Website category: auto
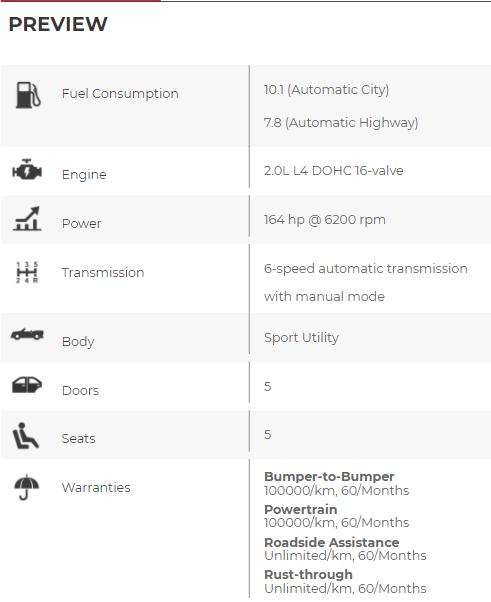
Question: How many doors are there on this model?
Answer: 5

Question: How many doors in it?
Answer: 5

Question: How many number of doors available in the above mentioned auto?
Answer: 5

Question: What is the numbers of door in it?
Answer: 5

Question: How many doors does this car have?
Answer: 5

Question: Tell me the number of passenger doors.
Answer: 5

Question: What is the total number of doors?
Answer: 5

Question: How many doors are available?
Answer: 5

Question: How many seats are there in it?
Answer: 5

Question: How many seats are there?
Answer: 5

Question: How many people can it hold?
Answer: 5

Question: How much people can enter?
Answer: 5

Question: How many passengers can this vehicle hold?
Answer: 5

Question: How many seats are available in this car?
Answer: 5

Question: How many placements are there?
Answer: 5

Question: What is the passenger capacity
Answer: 5

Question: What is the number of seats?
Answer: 5

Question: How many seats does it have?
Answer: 5

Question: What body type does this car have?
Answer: Sport Utility

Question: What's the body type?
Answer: Sport Utility

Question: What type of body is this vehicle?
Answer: Sport Utility

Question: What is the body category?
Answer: Sport Utility

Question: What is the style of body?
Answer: Sport Utility

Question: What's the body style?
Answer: Sport Utility

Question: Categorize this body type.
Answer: Sport Utility

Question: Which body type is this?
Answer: Sport Utility

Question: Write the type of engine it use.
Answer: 2.0L L4 DOHC 16-valve

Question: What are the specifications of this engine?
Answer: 2.0L L4 DOHC 16-valve

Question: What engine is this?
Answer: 2.0L L4 DOHC 16-valve

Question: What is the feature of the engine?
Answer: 2.0L L4 DOHC 16-valve

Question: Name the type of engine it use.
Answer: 2.0L L4 DOHC 16-valve

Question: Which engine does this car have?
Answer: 2.0L L4 DOHC 16-valve

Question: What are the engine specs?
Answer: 2.0L L4 DOHC 16-valve

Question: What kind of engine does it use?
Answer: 2.0L L4 DOHC 16-valve

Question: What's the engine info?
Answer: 2.0L L4 DOHC 16-valve

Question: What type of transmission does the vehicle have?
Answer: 6-speed automatic transmission with manual mode

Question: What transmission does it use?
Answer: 6-speed automatic transmission with manual mode

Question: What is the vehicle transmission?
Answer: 6-speed automatic transmission with manual mode

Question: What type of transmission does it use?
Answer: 6-speed automatic transmission with manual mode

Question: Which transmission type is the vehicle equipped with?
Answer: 6-speed automatic transmission with manual mode

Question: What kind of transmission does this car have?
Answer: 6-speed automatic transmission with manual mode

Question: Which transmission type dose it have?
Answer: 6-speed automatic transmission with manual mode

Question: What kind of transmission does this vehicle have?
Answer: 6-speed automatic transmission with manual mode

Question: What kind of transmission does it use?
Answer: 6-speed automatic transmission with manual mode

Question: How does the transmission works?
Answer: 6-speed automatic transmission with manual mode

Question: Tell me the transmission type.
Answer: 6-speed automatic transmission with manual mode

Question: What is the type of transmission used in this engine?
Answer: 6-speed automatic transmission with manual mode

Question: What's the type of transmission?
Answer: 6-speed automatic transmission with manual mode

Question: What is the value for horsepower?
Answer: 164 hp @ 6200 rpm

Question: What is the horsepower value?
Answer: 164 hp @ 6200 rpm

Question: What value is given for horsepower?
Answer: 164 hp @ 6200 rpm

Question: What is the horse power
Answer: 164 hp @ 6200 rpm

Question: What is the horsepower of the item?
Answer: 164 hp @ 6200 rpm

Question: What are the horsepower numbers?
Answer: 164 hp @ 6200 rpm

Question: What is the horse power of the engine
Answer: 164 hp @ 6200 rpm

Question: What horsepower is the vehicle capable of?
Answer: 164 hp @ 6200 rpm

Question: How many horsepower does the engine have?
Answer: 164 hp @ 6200 rpm

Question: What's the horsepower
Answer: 164 hp @ 6200 rpm

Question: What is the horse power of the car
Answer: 164 hp @ 6200 rpm

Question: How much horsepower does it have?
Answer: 164 hp @ 6200 rpm

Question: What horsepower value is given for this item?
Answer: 164 hp @ 6200 rpm

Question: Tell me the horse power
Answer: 164 hp @ 6200 rpm

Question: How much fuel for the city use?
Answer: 10.1 (Automatic City)

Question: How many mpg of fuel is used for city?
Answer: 10.1 (Automatic City)